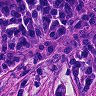
Metastatic tissue present: yes